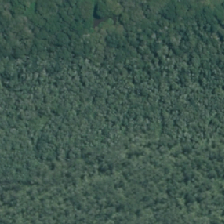
Land cover: deciduous_hardwood